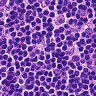
Metastatic tissue present: no